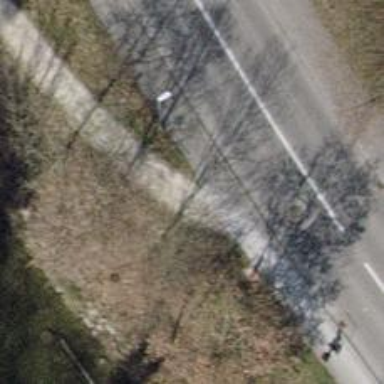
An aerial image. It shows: Lift gate barrier.